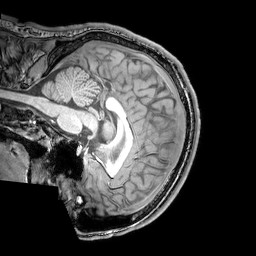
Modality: T1w
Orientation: sagittal
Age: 24
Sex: male
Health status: healthy
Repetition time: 0.081 s
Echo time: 0.037 s